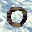
Label: 0